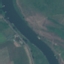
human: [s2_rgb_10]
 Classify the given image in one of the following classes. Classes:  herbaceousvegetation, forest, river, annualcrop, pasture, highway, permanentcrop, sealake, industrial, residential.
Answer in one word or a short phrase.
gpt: River